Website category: sports
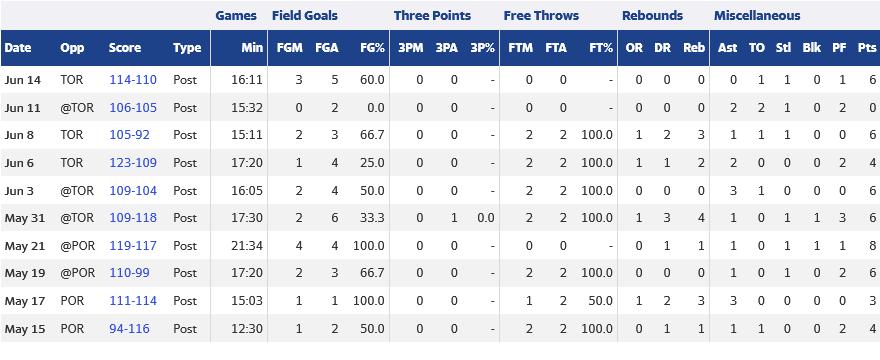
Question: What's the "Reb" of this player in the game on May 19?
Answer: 0

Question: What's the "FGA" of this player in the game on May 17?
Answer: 1

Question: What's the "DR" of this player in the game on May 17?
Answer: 2

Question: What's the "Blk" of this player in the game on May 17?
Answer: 0

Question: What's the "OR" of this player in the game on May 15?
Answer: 0

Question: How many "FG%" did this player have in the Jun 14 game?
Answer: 60.0

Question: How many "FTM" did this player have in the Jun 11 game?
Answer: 0

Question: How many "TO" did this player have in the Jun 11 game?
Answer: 2

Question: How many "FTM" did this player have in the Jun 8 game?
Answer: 2

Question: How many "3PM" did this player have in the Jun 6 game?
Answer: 0

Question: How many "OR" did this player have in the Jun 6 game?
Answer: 1

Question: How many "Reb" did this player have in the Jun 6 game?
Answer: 2

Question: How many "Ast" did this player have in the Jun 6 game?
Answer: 2

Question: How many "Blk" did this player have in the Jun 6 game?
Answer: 0

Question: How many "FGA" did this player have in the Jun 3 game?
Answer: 4

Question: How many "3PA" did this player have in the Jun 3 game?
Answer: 0

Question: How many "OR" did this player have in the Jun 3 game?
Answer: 0

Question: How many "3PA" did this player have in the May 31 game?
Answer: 1

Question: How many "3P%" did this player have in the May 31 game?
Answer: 0.0

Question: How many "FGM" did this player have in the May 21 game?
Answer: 4

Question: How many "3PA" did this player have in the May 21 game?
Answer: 0

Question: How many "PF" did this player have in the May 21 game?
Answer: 1

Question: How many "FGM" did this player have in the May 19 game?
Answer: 2

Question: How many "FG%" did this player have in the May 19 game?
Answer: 66.7

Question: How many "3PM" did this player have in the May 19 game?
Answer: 0

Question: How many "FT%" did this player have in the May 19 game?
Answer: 100.0

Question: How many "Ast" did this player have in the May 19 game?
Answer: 1

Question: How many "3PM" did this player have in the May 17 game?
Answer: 0

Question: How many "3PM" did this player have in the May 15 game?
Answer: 0

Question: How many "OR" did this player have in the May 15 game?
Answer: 0

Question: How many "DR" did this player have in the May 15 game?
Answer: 1

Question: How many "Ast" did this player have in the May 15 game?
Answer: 1

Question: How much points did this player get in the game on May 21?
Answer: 8

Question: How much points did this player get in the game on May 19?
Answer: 6

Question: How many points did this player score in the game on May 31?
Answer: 6

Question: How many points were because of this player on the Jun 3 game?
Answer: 6